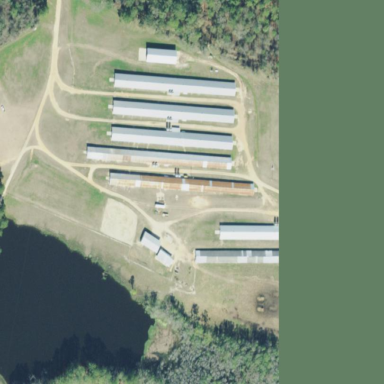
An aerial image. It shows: Poultry farmyard.